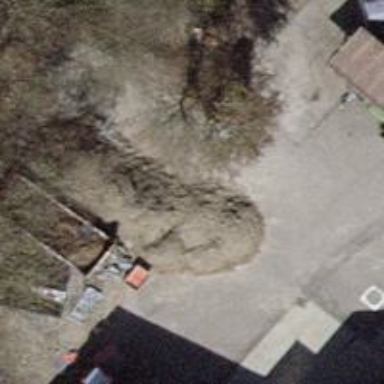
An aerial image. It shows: Recycling center.